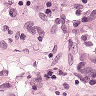
Metastatic tissue present: yes